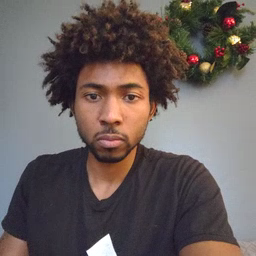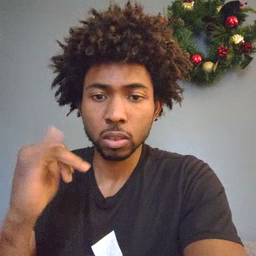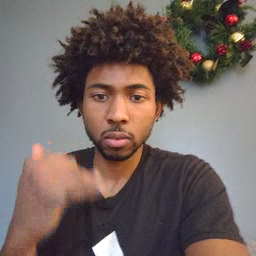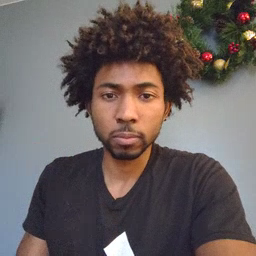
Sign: yellow